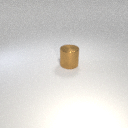
large brown metal cylinder